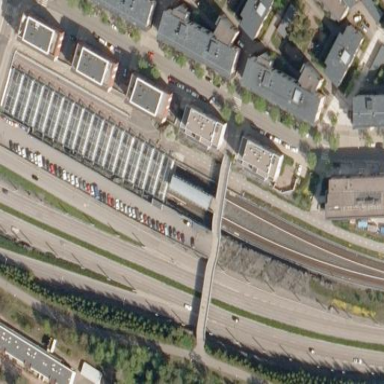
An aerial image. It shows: Parking area with asphalt surface designated for park and ride for metro.